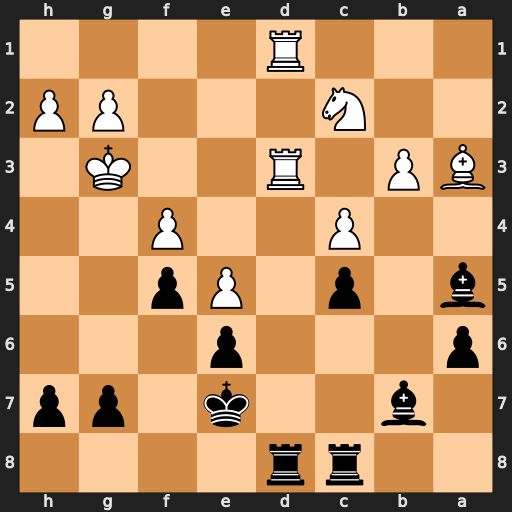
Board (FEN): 2rr4/1b2k1pp/p3p3/b1p1Pp2/2P2P2/BP1R2K1/2N3PP/3R4
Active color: b
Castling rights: -
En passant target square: -
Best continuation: Rxd3+ Rxd3 Be4